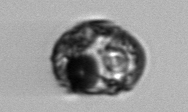
Label: Proterythropsis